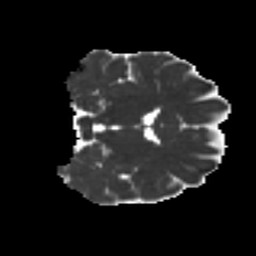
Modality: MD
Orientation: coronal
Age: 37
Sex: female
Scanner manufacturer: ge
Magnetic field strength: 3 T
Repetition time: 7.8 s
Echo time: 0.0608 s